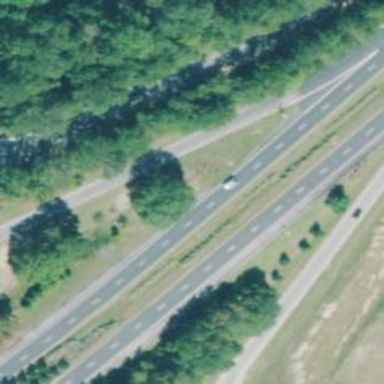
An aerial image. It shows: Asphalt motorway.